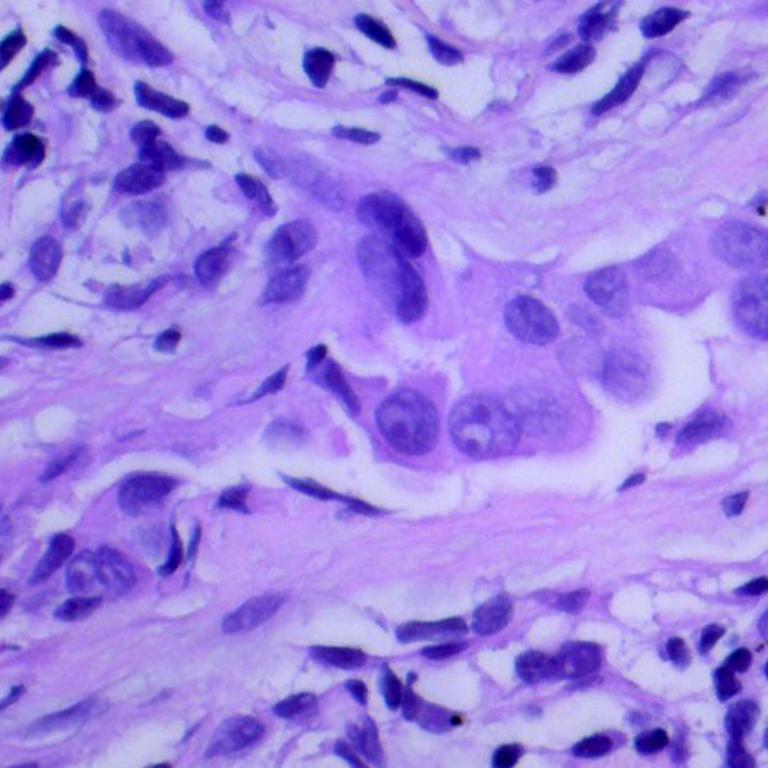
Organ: lung
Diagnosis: adenocarcinomas